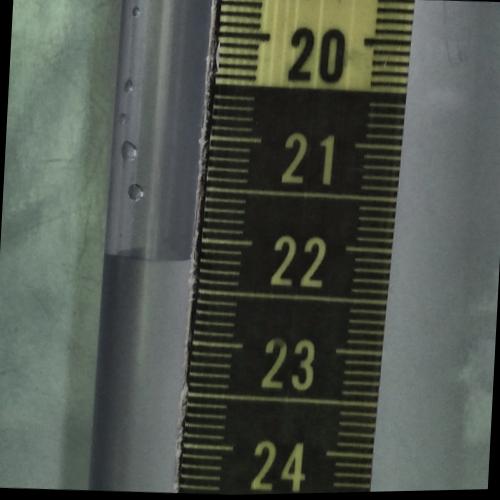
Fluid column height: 22.2 cm